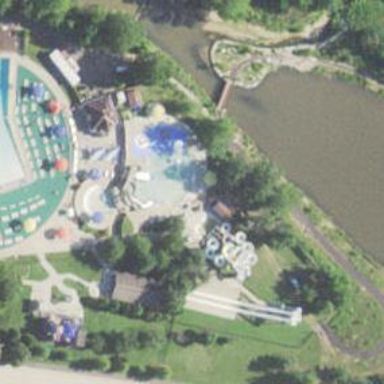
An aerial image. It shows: Water slide attraction.